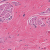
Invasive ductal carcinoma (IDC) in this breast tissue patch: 0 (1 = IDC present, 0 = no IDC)